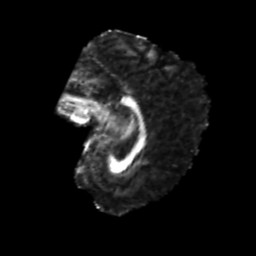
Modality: FA
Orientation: sagittal
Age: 21
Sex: female
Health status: healthy
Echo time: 0.074 s